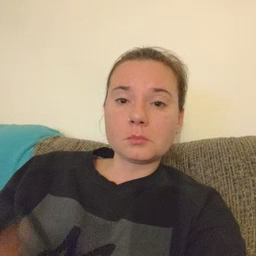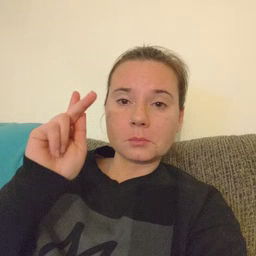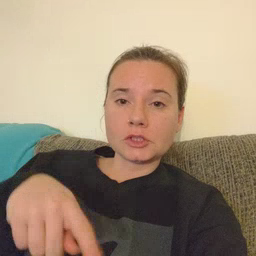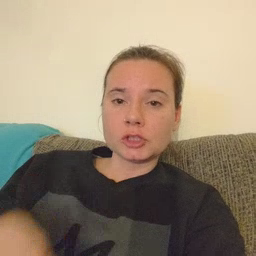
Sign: person